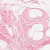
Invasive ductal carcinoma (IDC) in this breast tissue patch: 0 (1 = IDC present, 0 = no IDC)